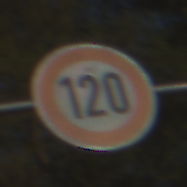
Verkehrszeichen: Geschwindigkeit120
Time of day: MorningAfternoon
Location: Outdoor (Nature)
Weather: PartlyCloudy
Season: NotSpecified
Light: Natural